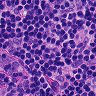
Metastatic tissue present: no